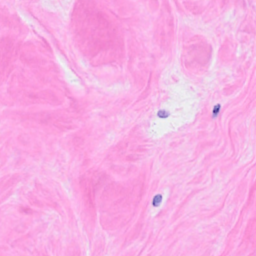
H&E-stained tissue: Breast